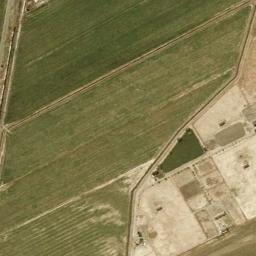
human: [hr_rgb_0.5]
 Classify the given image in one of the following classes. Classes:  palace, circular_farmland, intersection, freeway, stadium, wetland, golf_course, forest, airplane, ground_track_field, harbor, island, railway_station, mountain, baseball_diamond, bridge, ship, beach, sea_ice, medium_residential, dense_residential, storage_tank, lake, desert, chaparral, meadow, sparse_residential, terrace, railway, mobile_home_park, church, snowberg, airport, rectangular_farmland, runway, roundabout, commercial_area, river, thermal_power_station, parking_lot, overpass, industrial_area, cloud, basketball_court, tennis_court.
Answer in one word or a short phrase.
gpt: rectangular_farmland